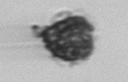
Label: Syracosphaera_pulchra